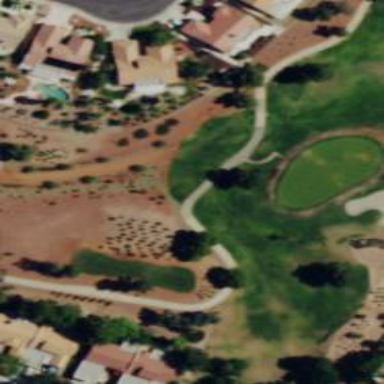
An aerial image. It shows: Area with grass used as rough in golf course.